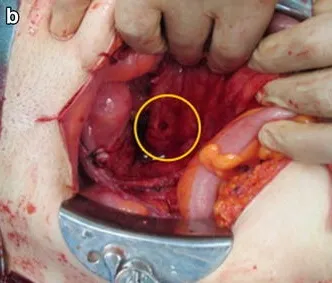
Surgical images. B; After left salpingo-oophorectomy, a fistula of approximately 1 cm in diameter is seen on the surface of the rectum at the site of adhesion.
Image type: medical_photograph (other_medical_photograph)